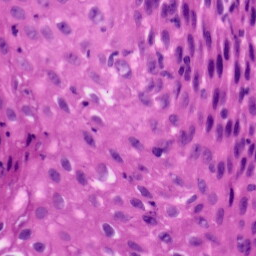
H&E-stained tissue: Tonsil